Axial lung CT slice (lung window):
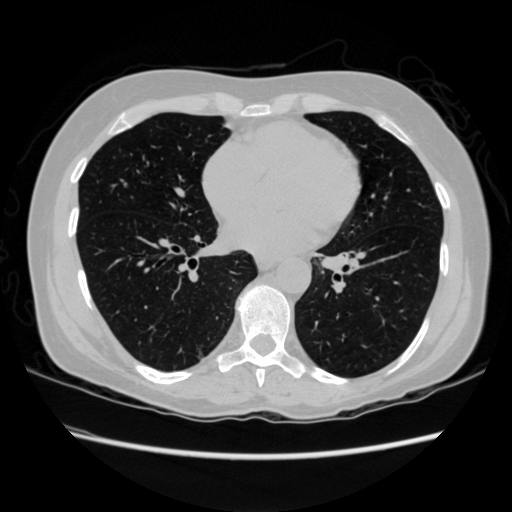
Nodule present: no